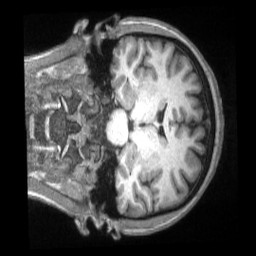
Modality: T1w
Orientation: coronal
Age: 22
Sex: female